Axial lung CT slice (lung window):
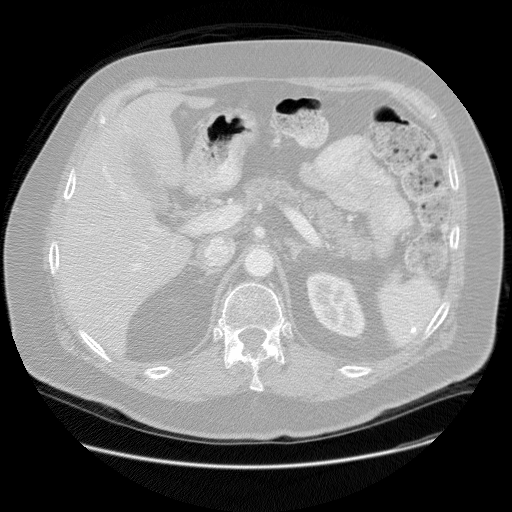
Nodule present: no